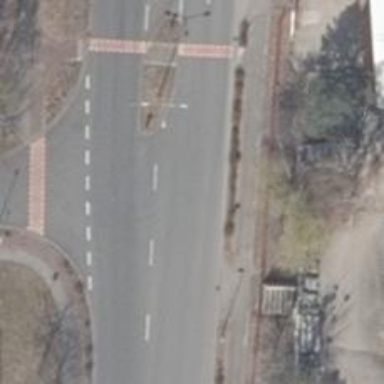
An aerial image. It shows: Tertiary road with asphalt surface and lane markings present.